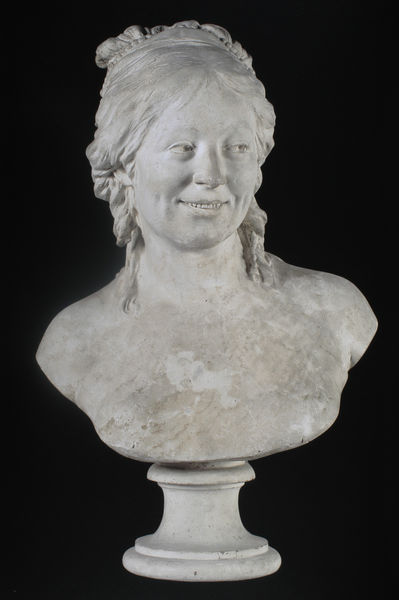
Titel: Madame Houdon
Künstler: Jean-Antoine Houdon
Standort: Paris
Institution: Musée du Louvre
Schlagwörter: fuß, kopf, nackt, schatten, weiß, mädchen, blumen, brust, frau, frisur, grau, haar, hell, hintergrund, licht, marmor, mund, nase, ohr, profil, schwarz, stirn, blick, dame, alt, jung, augen, gesicht, haarschmuck, knoten, mensch, sockel, stein, bildnis, hals, portrait, porträt, natur, auge, figur, haare, kinn, lippe, lippen, locke, locken, ohren, rechts, scheitel, schulter, schultern, pony, rund, skulptur, statue, lächeln, wangen, modell, zöpfe, backen, ausdruck, haarband, weiblich, realistisch, grübchen, büste, hochgesteckt, plinthe, lächelnd, geneigt, foto, fotografie, photographie, lachen, geflecht, links, strähne, rom, grinsen, fleck, photo, flecken, gekämmt, seitenblick, zähne, kehle, fleckig, privat, standfuß, wulst, gebiß, strähnen, alabaster, haarsträhnen, dreckig, unschuld, staute, intim, schmutzig, schulterstueck, schmunzeln, houdon, bernini, frauenkopf, gemasert, marmorbüste, portraitbüste, naturnah, mun, liebighaus, guckt weg